Question: When I connect access to C# forms everything work well but I can't connect attachment file to picturebox. I get an error messagebox with this text: 'Index was outside the bounds of the array.'

'''
byte[] imageBytes = (byte[])reader.GetValue(6);
MemoryStream ms = new MemoryStream();
ms.Write(imageBytes, 0, imageBytes.Length);
Bitmap p = new Bitmap(Image.FromStream(ms));
poto.Image = p;
'''
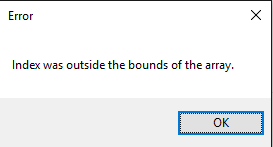
Answer: Try to assign image directly from stream
'''
byte[] imageBytes = (byte[])reader.GetValue(6);
comm = new OleDbCommand(sqlCommand, sqlConnection);
ImageByte = comm.ExecuteScalar();
MemoryStream ms = new MemoryStream(ImageByte);
poto.Image = Image.FromStream(ms);
'''
If you still getting error:
> unable to cast object of type 'system.string' to type 'system.byte[]'
Maybe you have an issue in your sql query. Debug and check the output
'''
MessageBox.Show(reader.GetValue(6).ToString());
'''